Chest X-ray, PA view. Patient: 50 years old, sex M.
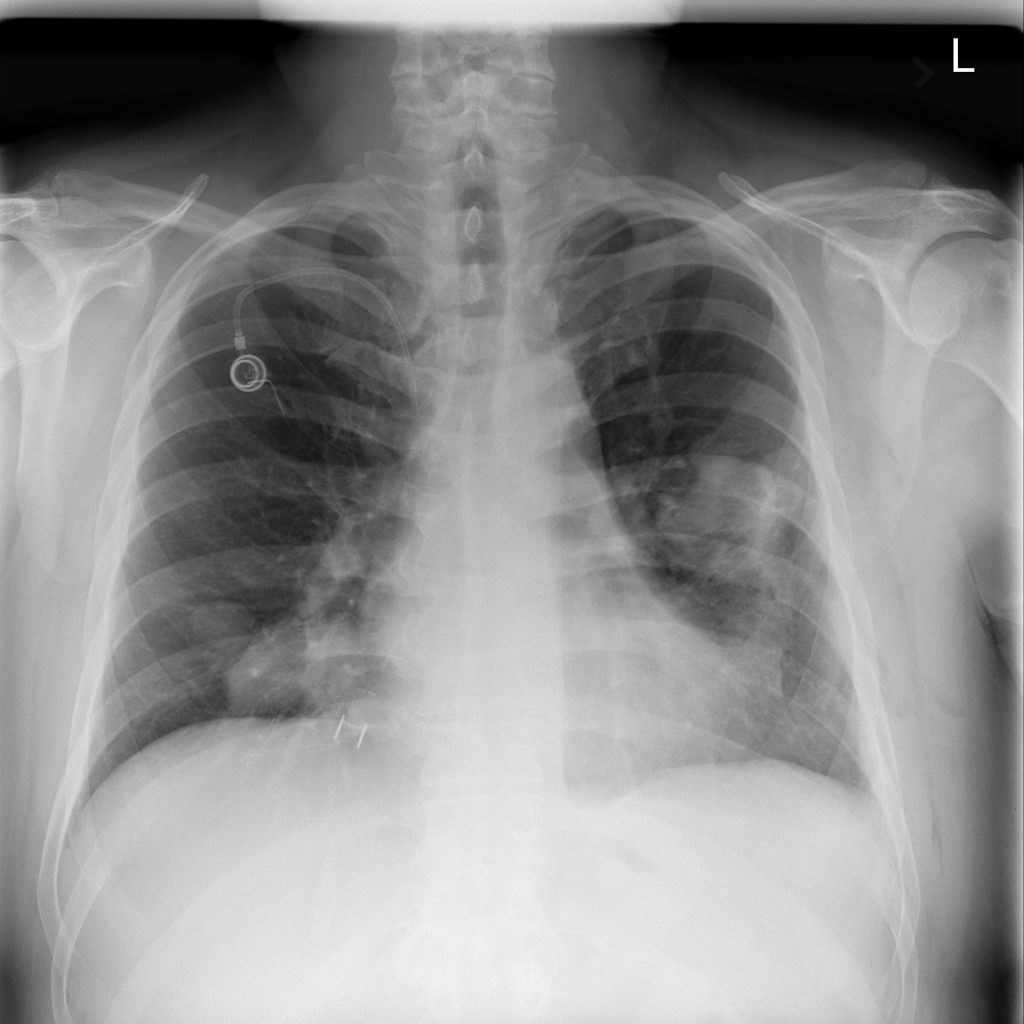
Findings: Mass